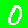
Digit: 0